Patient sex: M
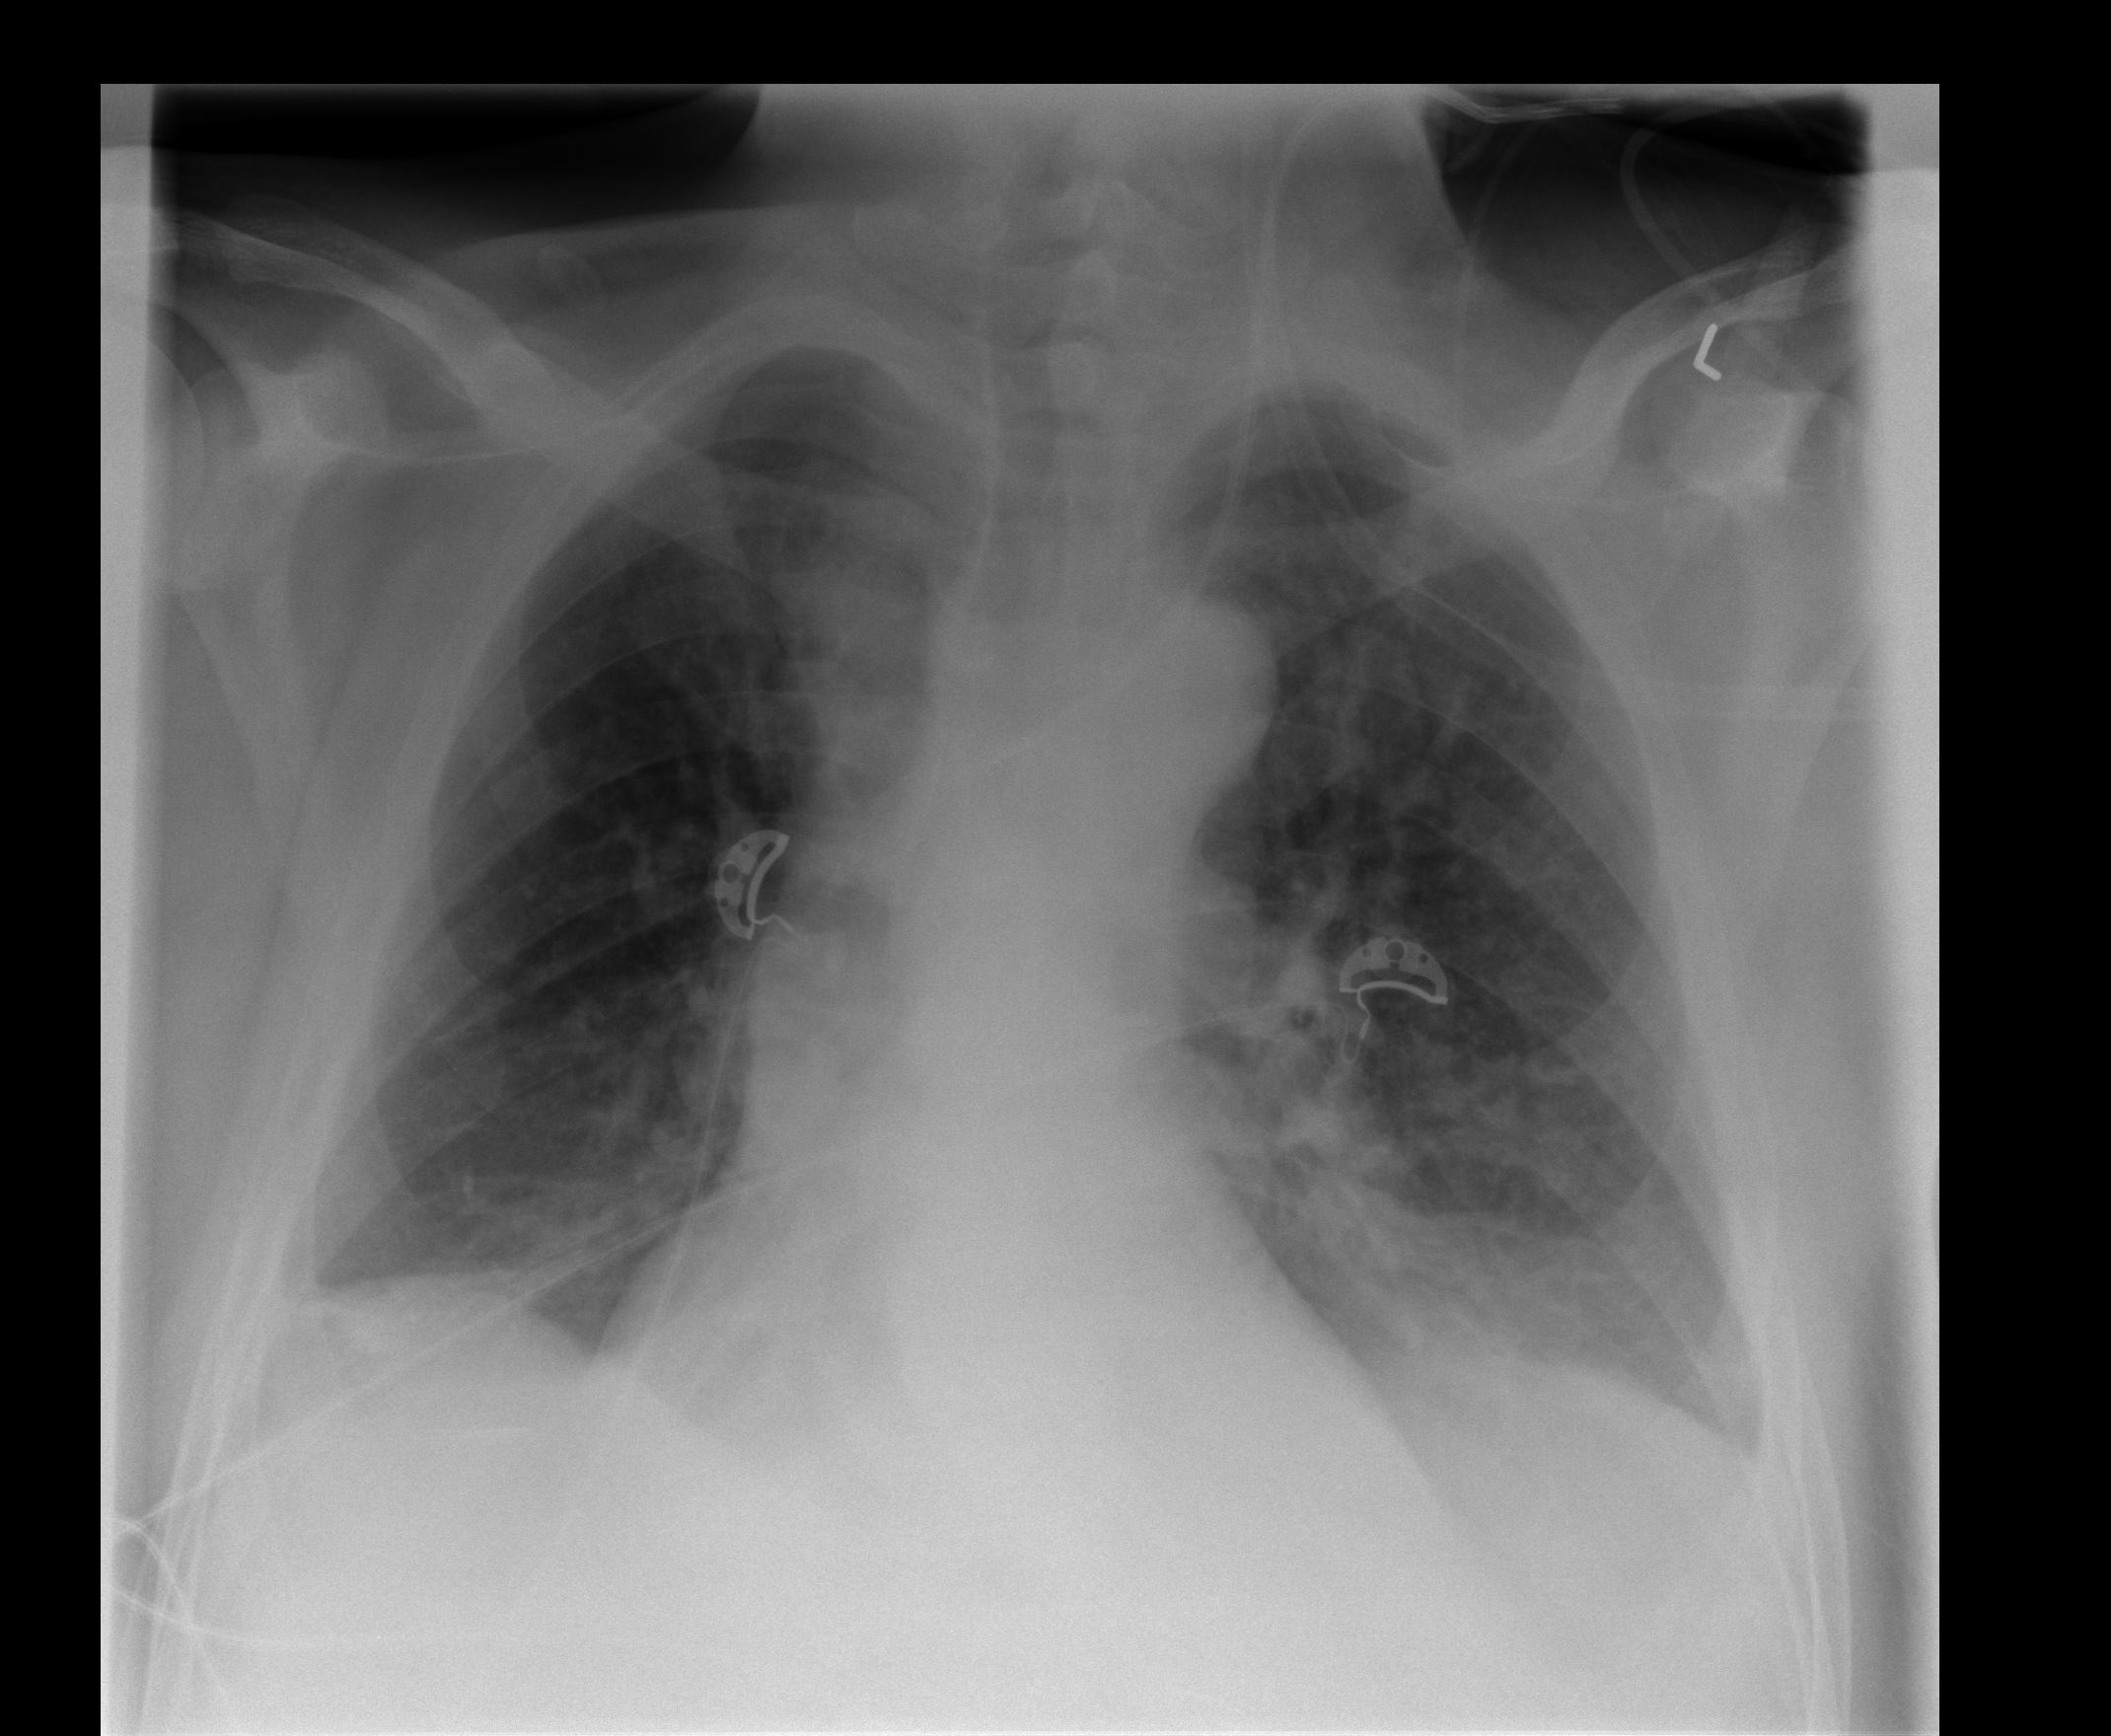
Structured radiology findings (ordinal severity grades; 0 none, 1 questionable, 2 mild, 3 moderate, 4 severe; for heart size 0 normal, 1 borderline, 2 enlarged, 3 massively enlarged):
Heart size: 1
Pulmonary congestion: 0
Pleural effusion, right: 0
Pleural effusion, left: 0
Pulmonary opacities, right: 0
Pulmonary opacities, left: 1
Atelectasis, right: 2
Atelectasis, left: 2